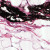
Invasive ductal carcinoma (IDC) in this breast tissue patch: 0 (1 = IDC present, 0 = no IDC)